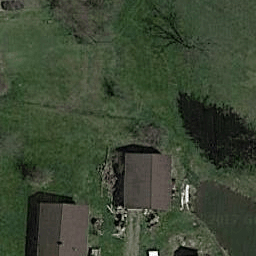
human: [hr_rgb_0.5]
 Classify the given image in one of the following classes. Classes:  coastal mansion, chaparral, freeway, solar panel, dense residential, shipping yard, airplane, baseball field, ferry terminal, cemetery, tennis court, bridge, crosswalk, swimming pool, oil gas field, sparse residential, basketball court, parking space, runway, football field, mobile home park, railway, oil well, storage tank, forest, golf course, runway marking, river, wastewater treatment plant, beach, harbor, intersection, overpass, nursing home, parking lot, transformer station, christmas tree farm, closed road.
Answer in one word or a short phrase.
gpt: sparse residential